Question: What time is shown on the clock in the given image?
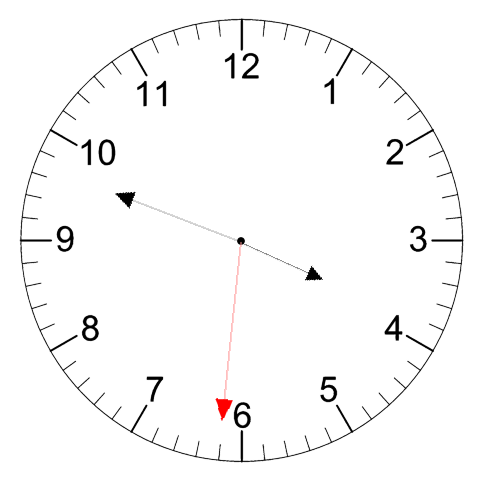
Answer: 03:48:31